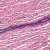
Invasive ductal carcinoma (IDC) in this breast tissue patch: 0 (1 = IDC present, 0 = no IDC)